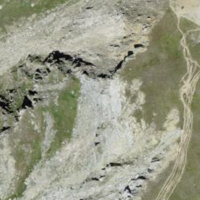
EUNIS habitat code: 31
Species observed at this site:
Prunella collaris